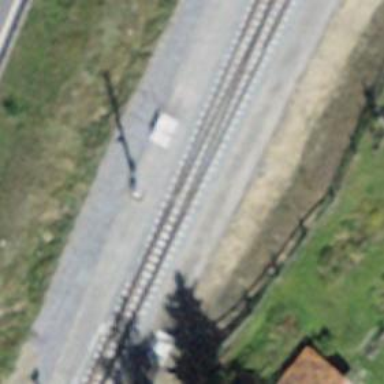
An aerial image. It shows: Narrow-gauge railway with electrified contact line.